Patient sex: M
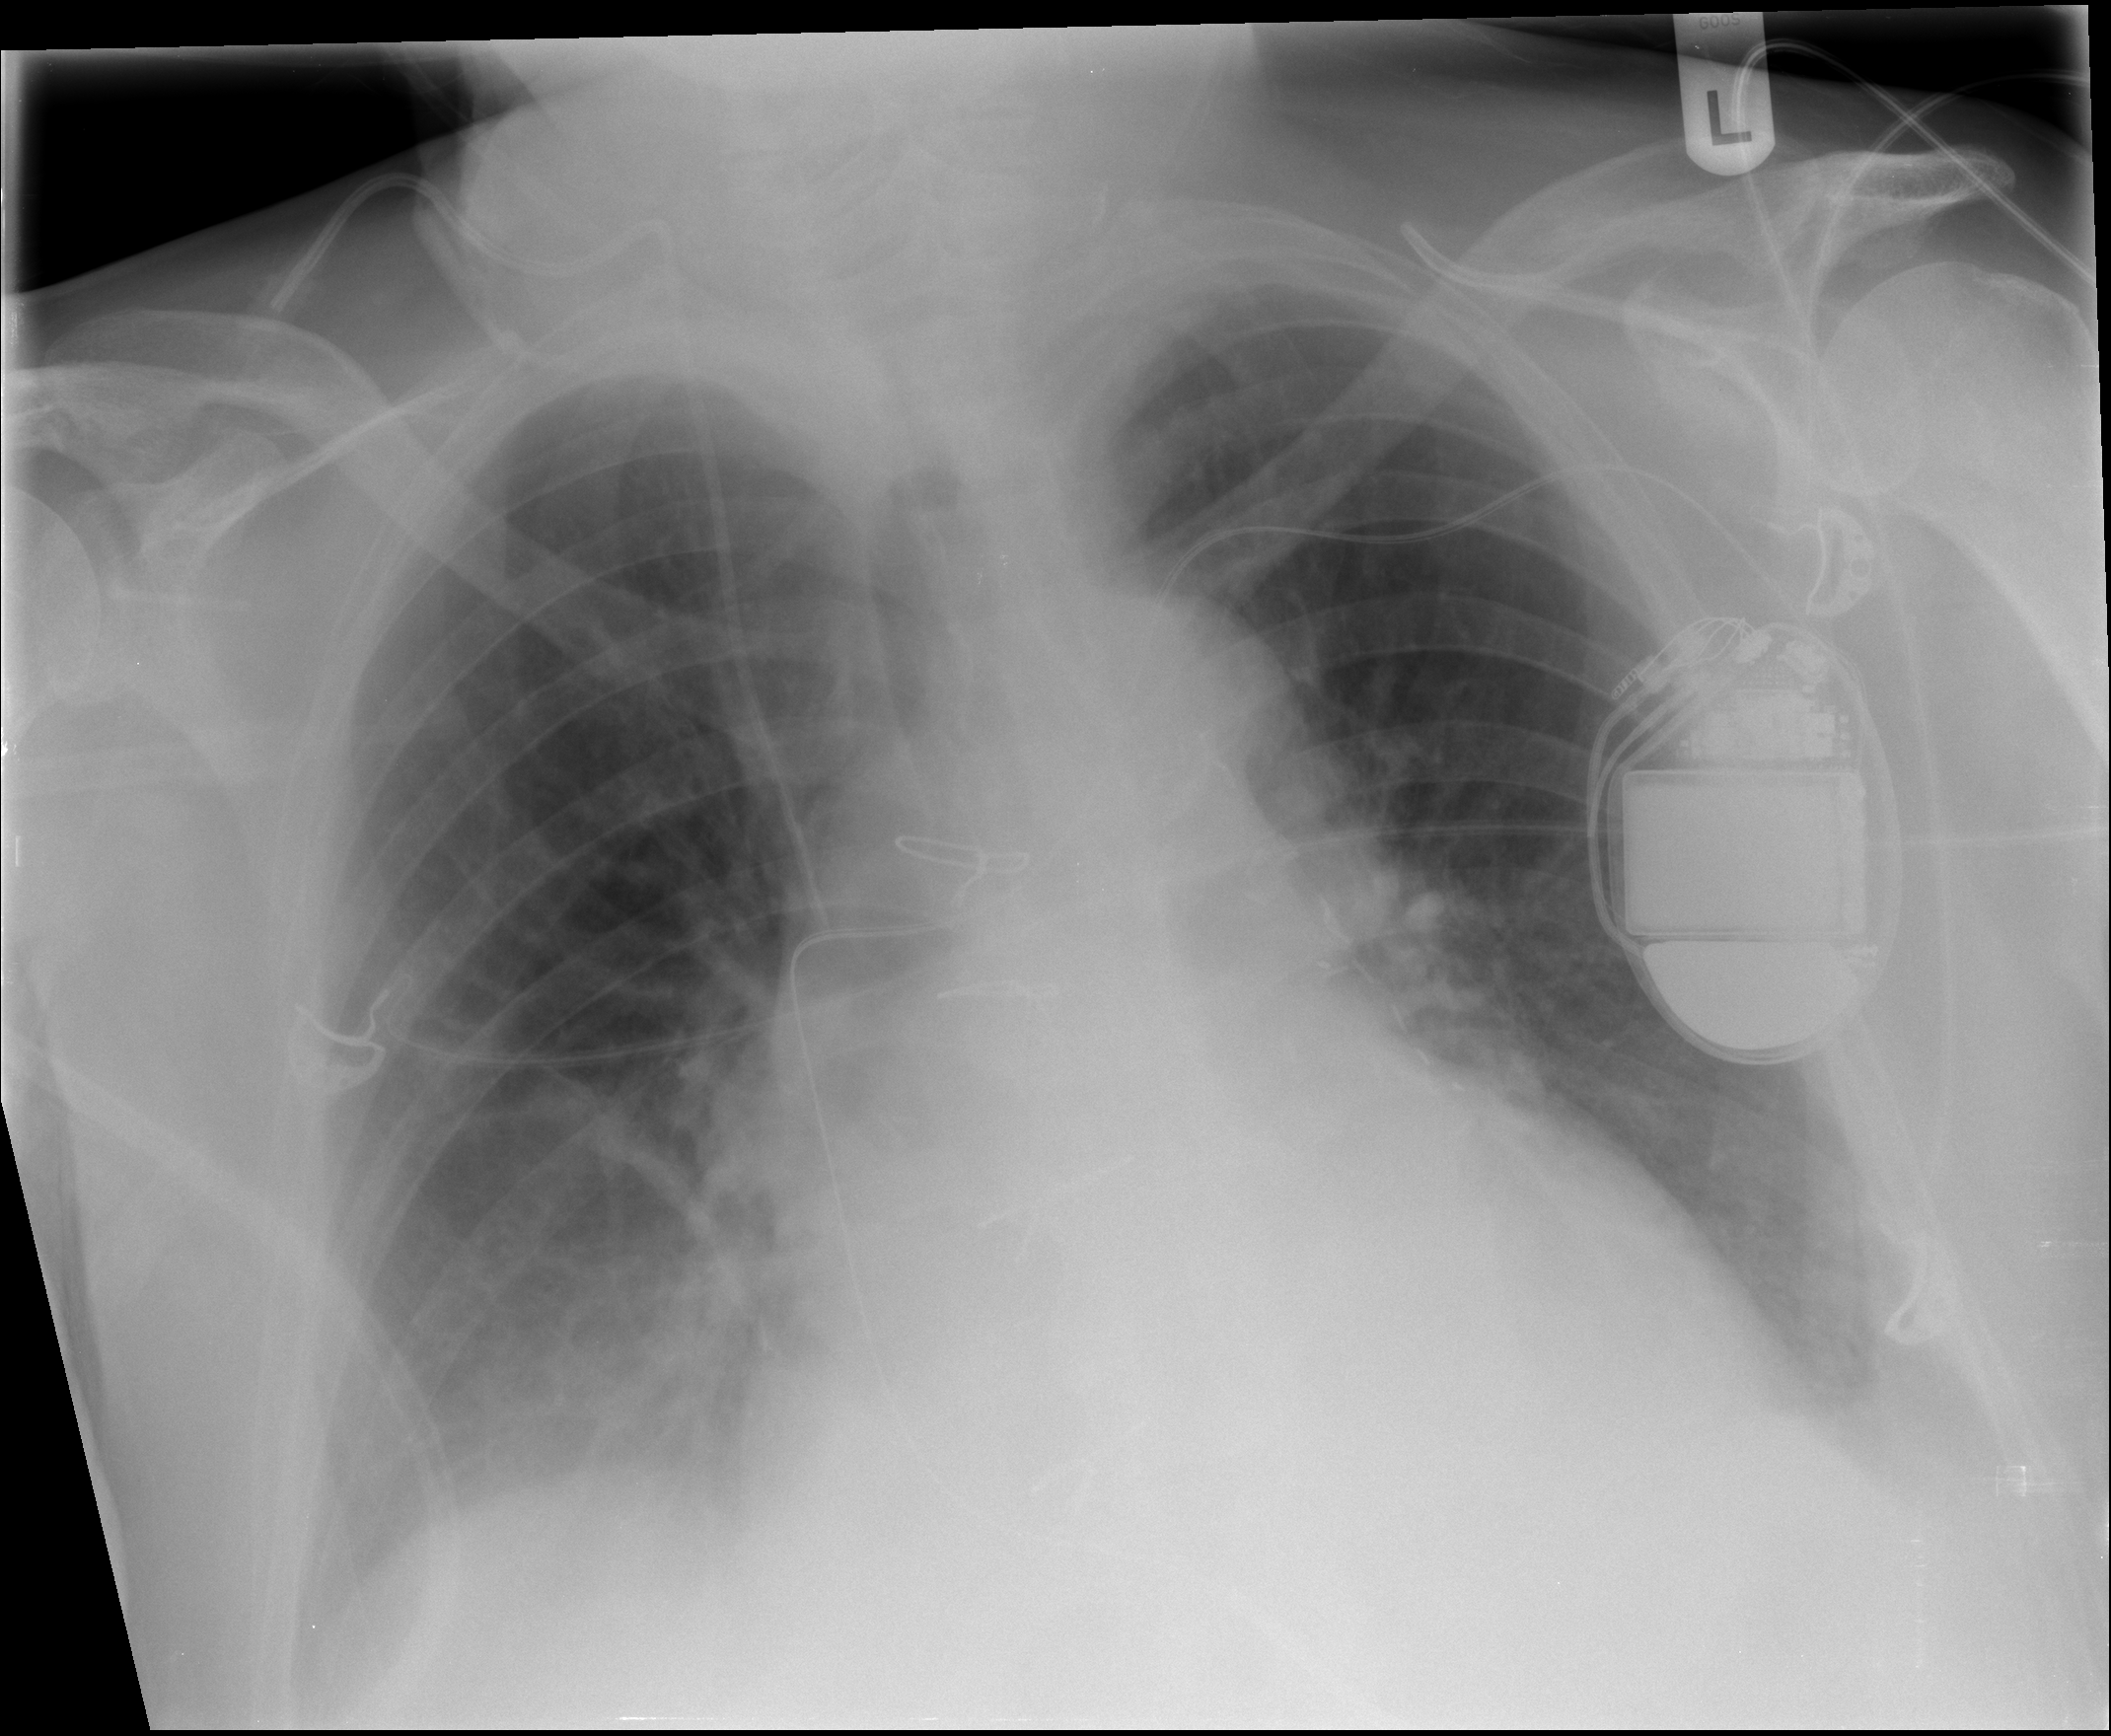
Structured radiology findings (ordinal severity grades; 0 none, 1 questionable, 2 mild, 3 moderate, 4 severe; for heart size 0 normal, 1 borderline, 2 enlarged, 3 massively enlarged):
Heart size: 2
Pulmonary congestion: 1
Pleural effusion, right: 0
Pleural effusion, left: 0
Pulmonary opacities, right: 0
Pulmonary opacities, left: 0
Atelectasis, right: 1
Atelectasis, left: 1